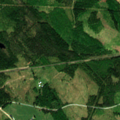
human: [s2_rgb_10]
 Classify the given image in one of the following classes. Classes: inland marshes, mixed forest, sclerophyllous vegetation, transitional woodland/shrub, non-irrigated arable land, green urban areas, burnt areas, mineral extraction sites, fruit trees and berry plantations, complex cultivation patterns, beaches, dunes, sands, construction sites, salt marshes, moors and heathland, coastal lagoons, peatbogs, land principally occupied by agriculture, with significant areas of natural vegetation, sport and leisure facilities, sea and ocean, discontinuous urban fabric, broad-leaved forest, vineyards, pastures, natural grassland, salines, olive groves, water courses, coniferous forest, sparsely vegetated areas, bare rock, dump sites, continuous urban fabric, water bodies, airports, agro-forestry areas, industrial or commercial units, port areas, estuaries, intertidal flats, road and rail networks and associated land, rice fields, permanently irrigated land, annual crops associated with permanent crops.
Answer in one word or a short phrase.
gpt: land principally occupied by agriculture, with significant areas of natural vegetation, mixed forest, transitional woodland/shrub